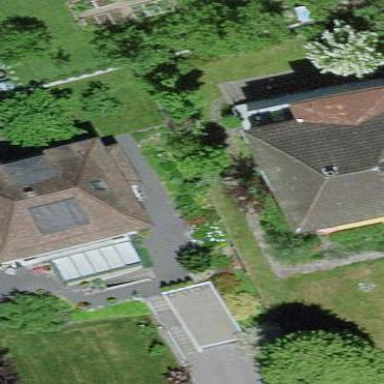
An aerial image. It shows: Hipped roof house.